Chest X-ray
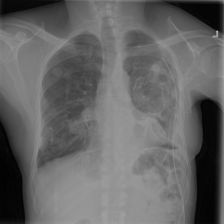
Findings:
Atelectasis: negative
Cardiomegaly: negative
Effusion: negative
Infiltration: negative
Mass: negative
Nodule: negative
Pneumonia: negative
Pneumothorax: positive
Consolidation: negative
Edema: negative
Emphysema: negative
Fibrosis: negative
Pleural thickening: negative
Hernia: negative